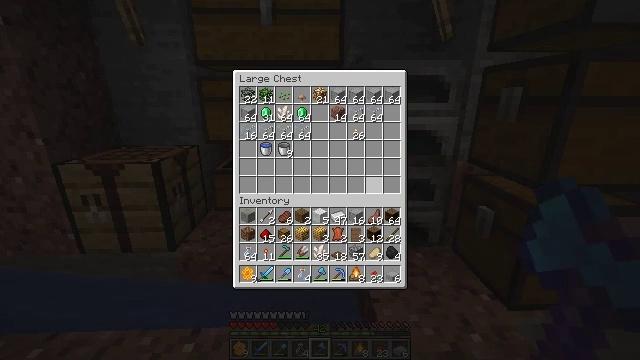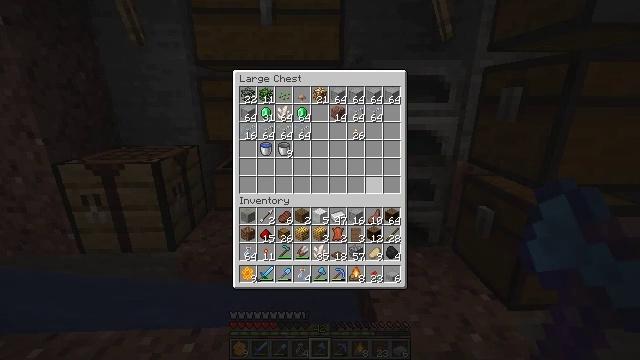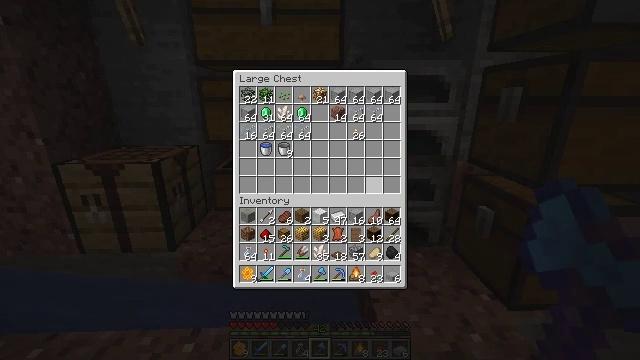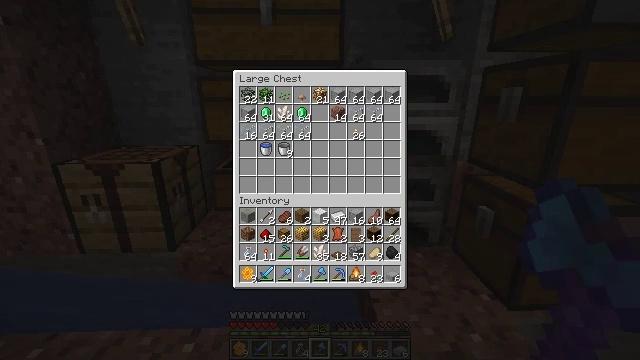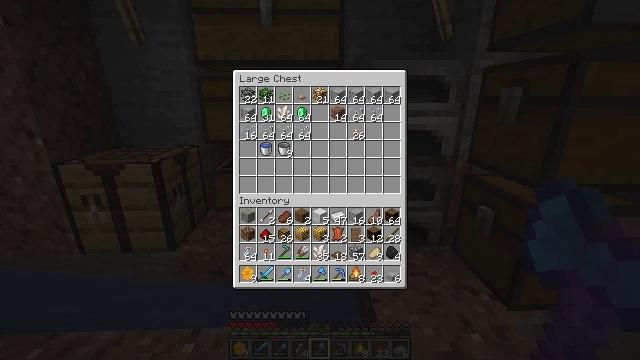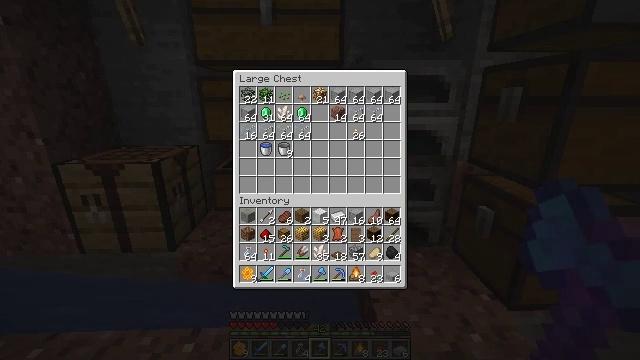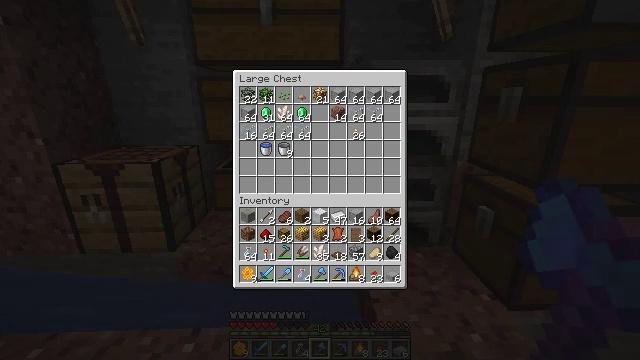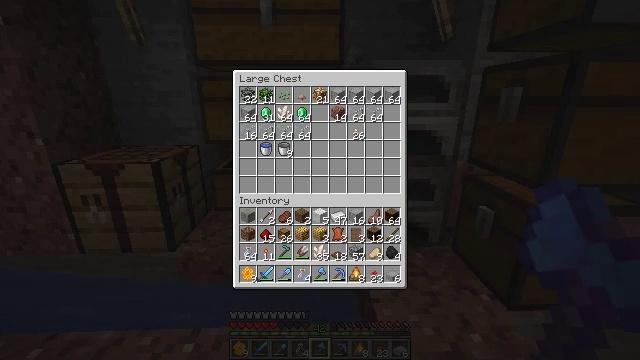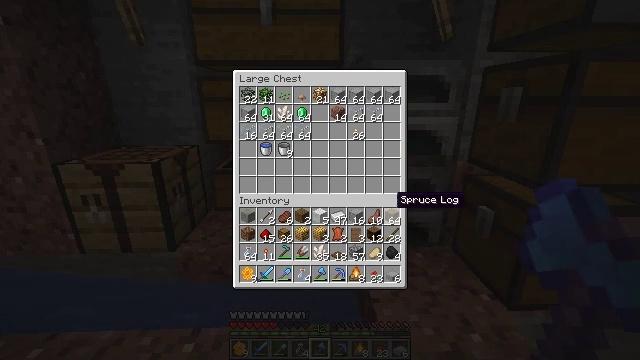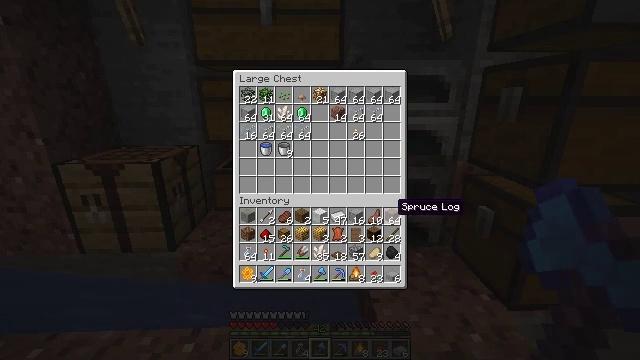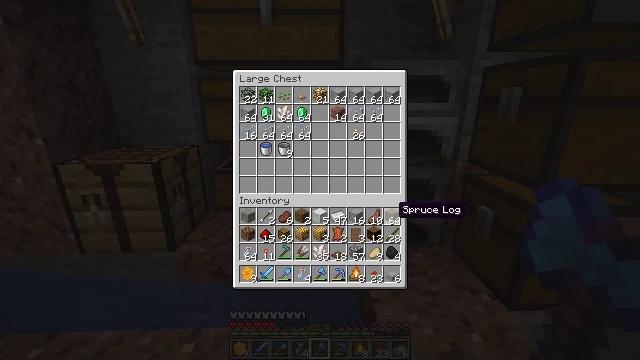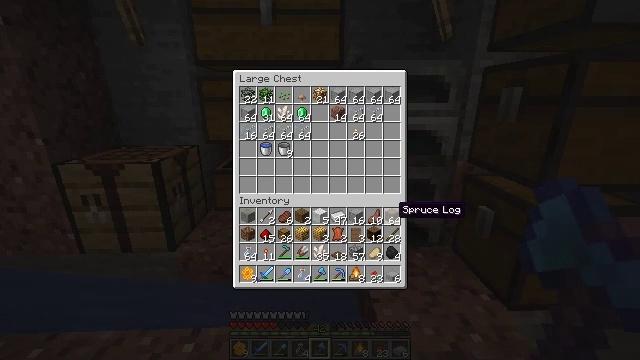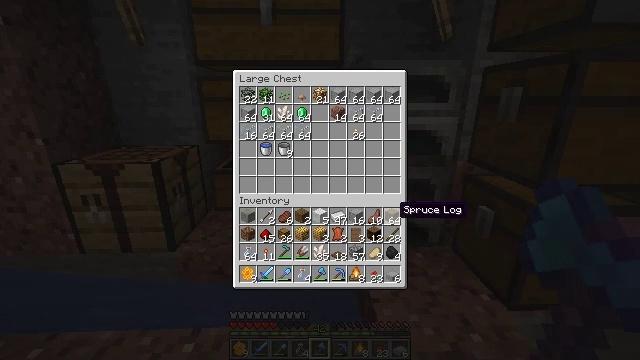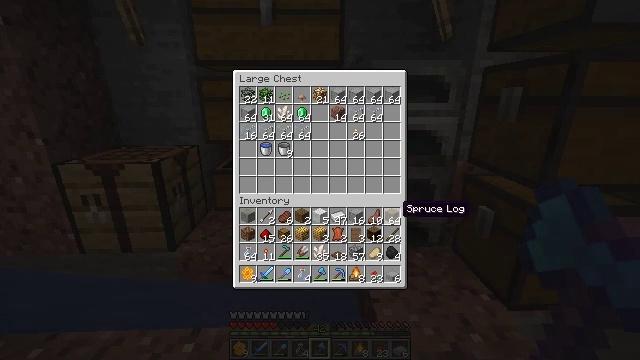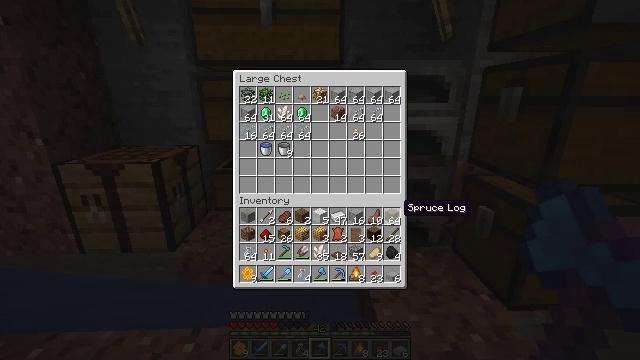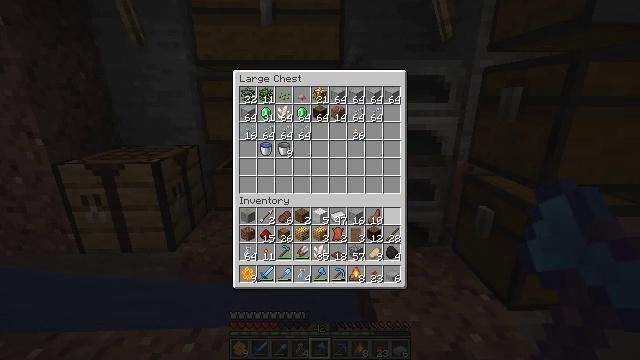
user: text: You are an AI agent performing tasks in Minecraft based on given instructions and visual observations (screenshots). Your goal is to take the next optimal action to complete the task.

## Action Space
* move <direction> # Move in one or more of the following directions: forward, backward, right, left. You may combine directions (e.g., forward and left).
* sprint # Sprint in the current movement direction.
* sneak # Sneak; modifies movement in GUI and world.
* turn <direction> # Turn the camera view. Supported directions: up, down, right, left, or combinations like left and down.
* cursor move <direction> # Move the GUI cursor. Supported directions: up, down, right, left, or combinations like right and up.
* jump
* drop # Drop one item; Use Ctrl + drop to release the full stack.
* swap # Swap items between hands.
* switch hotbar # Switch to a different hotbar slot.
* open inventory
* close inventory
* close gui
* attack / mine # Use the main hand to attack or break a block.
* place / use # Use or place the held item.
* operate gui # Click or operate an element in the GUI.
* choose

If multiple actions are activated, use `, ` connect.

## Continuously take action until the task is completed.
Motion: motion action
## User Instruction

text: Use glass in the crafting table to create a glass bottle.
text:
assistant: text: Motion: no_op
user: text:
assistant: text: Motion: no_op
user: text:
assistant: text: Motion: cursor move right and down
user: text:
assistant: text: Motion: cursor move right
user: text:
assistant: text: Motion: no_op
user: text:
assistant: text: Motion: no_op
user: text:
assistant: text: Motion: no_op
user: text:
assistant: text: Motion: sneak
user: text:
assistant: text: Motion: sneak, cursor move down
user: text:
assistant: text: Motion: sneak
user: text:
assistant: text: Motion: sneak
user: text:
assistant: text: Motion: sneak
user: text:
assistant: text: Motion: sneak
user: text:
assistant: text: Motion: sneak
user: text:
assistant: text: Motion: sneak, operate gui
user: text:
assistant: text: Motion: sneak, operate gui
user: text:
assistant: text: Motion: sneak, operate gui
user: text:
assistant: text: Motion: sneak, cursor move left, operate gui
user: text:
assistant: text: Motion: sneak
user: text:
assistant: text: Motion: sneak
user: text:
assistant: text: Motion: sneak
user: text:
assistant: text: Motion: sneak
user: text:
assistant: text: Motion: sneak
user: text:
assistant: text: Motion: sneak
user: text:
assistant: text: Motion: sneak
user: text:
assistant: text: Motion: sneak
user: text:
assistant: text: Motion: sneak, operate gui
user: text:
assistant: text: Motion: sneak, operate gui
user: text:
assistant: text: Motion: sneak
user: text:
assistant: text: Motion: sneak, cursor move left and up